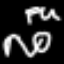
Label: frog